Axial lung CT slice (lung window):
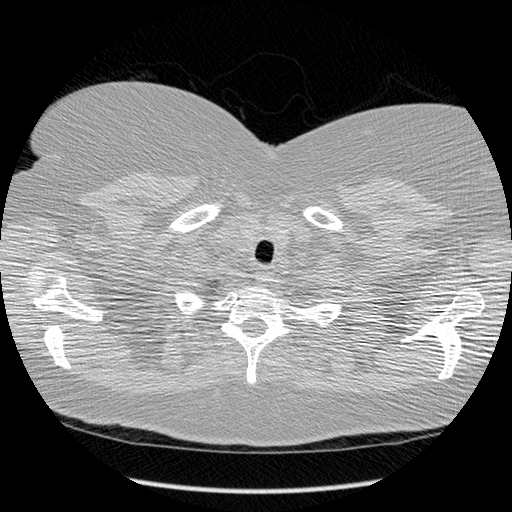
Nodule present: no